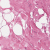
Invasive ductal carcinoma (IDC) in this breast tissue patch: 0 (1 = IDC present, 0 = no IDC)